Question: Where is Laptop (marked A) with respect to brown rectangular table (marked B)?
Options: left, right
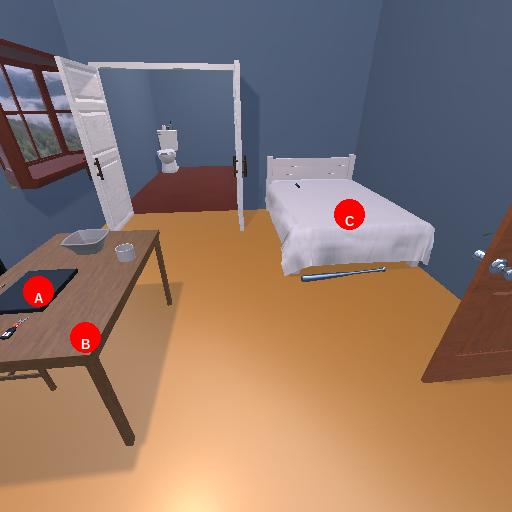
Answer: left